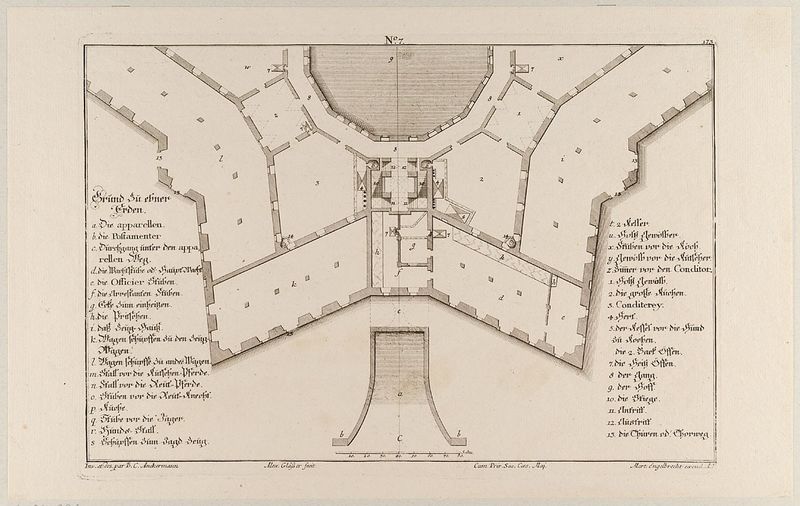
Titel: Grundriss einer Fortifikation/Bastion
Künstler: Martin Engelbrecht
Standort: Hamburg
Institution: Museum für Kunst und Gewerbe Hamburg
Schlagwörter: stadt, barock, papier, grafik, graphik, fotografie, photographie, druckgraphik, druckgrafik, radierung, entwurf, plan, grundriss, bastion, gerippt, fortifikation, bollwerk, reproduktionen, barockzeit, barockzeitalter, druckerzeugnisse, architekturdarstellungen, gebäudes, ornamentstich, vorlageblätter